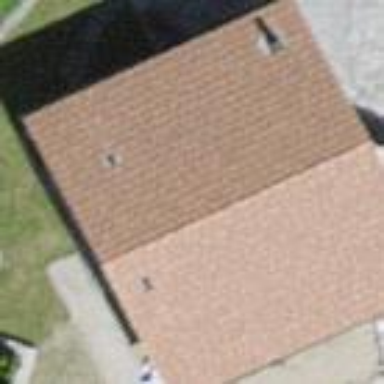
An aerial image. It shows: Simple and straightforward house.